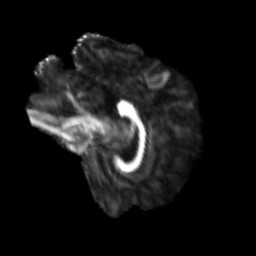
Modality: FA
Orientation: sagittal
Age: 48
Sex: male
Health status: healthy
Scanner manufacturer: siemens
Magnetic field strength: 3 T
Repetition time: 3.6 s
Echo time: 0.0964 s